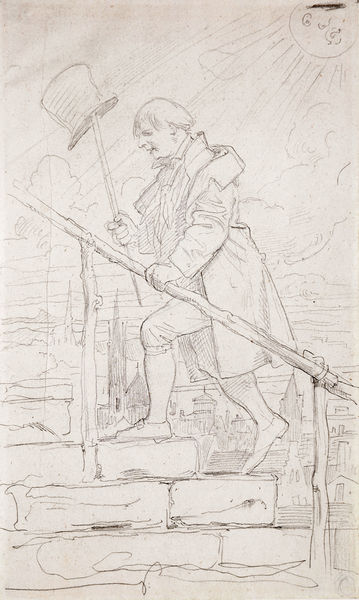
Titel: Schwinds Freund Lachner am frühen Morgen, von einer nächtlichen Feier heimkehrend
Künstler: Moritz von Schwind
Standort: Schweinfurt
Institution: Museum Georg Schäfer
Schlagwörter: baum, berg, fuß, hand, himmel, kopf, mann, weiß, wolken, bäume, stadt, frisur, grau, haar, hintergrund, holz, hut, profil, schwarz, skizze, zeichnung, ausblick, dach, gebäude, haus, wolke, schleife, zylinder, betrunken, hemd, hose, falten, gesicht, halten, kleidung, kragen, mensch, stein, steine, tragen, bild, horizont, häuser, nass, gehen, kirche, sonne, haare, mantel, reich, kaufmann, genre, stock, turm, kopfbedeckung, bein, gehstock, schuhe, stab, studie, dächer, grafik, graphik, schattierung, tag, linien, treppe, treppen, hat, stairs, steps, frack, karikatur, collar, hair, geländer, staircase, stufe, stufen, strumpf, sakko, freude, kirchen, stadtansicht, fugen, gang, spitzweg, treppenstufen, tusche, türme, dom, strahlen, linie, humor, karrikatur, satire, bürgertum, bleistift, schritt, heiter, schuh, stift, tinte, kathedrale, biedermeier, portät, clouds, man, sky, reise, wanderer, sonnenstrahlen, gehend, schreiten, sun, tower, treppengeländer, eyes, fröhlich, kniebundhose, kulisse, stange, her, kommentar, reisemantel, coat, rötel, französische revolution, stecken, aufstieg, town, nett, holzgeländer, sunlight, steigen, steigend, city, vorzeichnung, first, kniehose, bricks, buildings, shoes, trum, handlauf, stiege, fingers, hinauf, clothing, stick, mann hut treppe, steigt hoch, wandersmann, zarte linien, rail, tuschezeichung, overcoat, e, short hair, strrahl, exhausted, mann treppe, buildgins